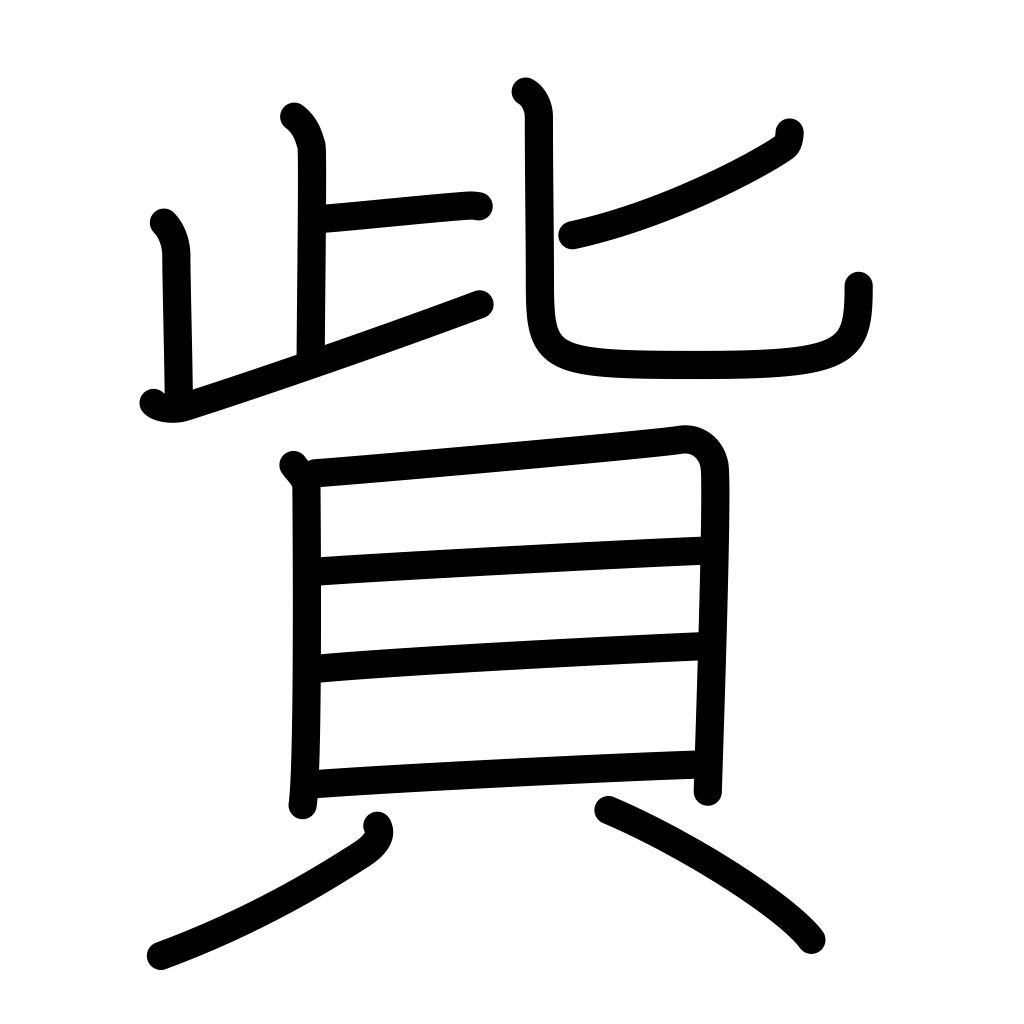
Meaning: treasure, assets, pay a fine